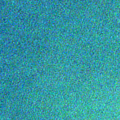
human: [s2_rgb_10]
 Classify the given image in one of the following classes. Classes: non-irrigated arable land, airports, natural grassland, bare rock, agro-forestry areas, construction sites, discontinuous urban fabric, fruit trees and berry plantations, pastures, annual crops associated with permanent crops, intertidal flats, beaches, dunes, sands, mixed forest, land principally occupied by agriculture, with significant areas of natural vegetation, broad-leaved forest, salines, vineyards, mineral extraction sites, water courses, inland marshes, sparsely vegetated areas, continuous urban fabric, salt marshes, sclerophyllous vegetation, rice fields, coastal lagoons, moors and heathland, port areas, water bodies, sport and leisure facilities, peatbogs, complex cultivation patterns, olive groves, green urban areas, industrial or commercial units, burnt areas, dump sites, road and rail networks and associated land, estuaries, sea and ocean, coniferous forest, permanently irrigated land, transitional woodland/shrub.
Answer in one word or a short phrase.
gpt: sea and ocean